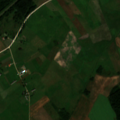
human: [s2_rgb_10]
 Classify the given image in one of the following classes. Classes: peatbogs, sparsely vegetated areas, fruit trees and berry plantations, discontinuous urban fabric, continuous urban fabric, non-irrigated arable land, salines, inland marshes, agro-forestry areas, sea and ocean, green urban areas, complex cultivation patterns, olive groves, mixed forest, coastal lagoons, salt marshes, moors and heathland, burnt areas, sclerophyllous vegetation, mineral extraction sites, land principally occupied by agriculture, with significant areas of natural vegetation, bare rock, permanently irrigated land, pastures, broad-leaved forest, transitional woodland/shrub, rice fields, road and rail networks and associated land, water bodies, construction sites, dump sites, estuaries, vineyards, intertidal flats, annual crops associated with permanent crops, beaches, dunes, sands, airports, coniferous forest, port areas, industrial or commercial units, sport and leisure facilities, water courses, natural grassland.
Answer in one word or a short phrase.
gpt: non-irrigated arable land, pastures, complex cultivation patterns, mixed forest